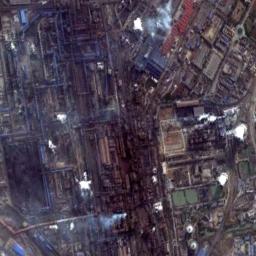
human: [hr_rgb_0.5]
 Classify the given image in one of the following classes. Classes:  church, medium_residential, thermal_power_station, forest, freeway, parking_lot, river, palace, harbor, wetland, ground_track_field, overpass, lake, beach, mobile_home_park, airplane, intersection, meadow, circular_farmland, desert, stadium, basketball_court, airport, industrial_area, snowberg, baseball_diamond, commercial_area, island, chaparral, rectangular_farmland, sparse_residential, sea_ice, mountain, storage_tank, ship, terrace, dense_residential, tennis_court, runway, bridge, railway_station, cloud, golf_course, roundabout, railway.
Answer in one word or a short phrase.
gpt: thermal_power_station